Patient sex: M
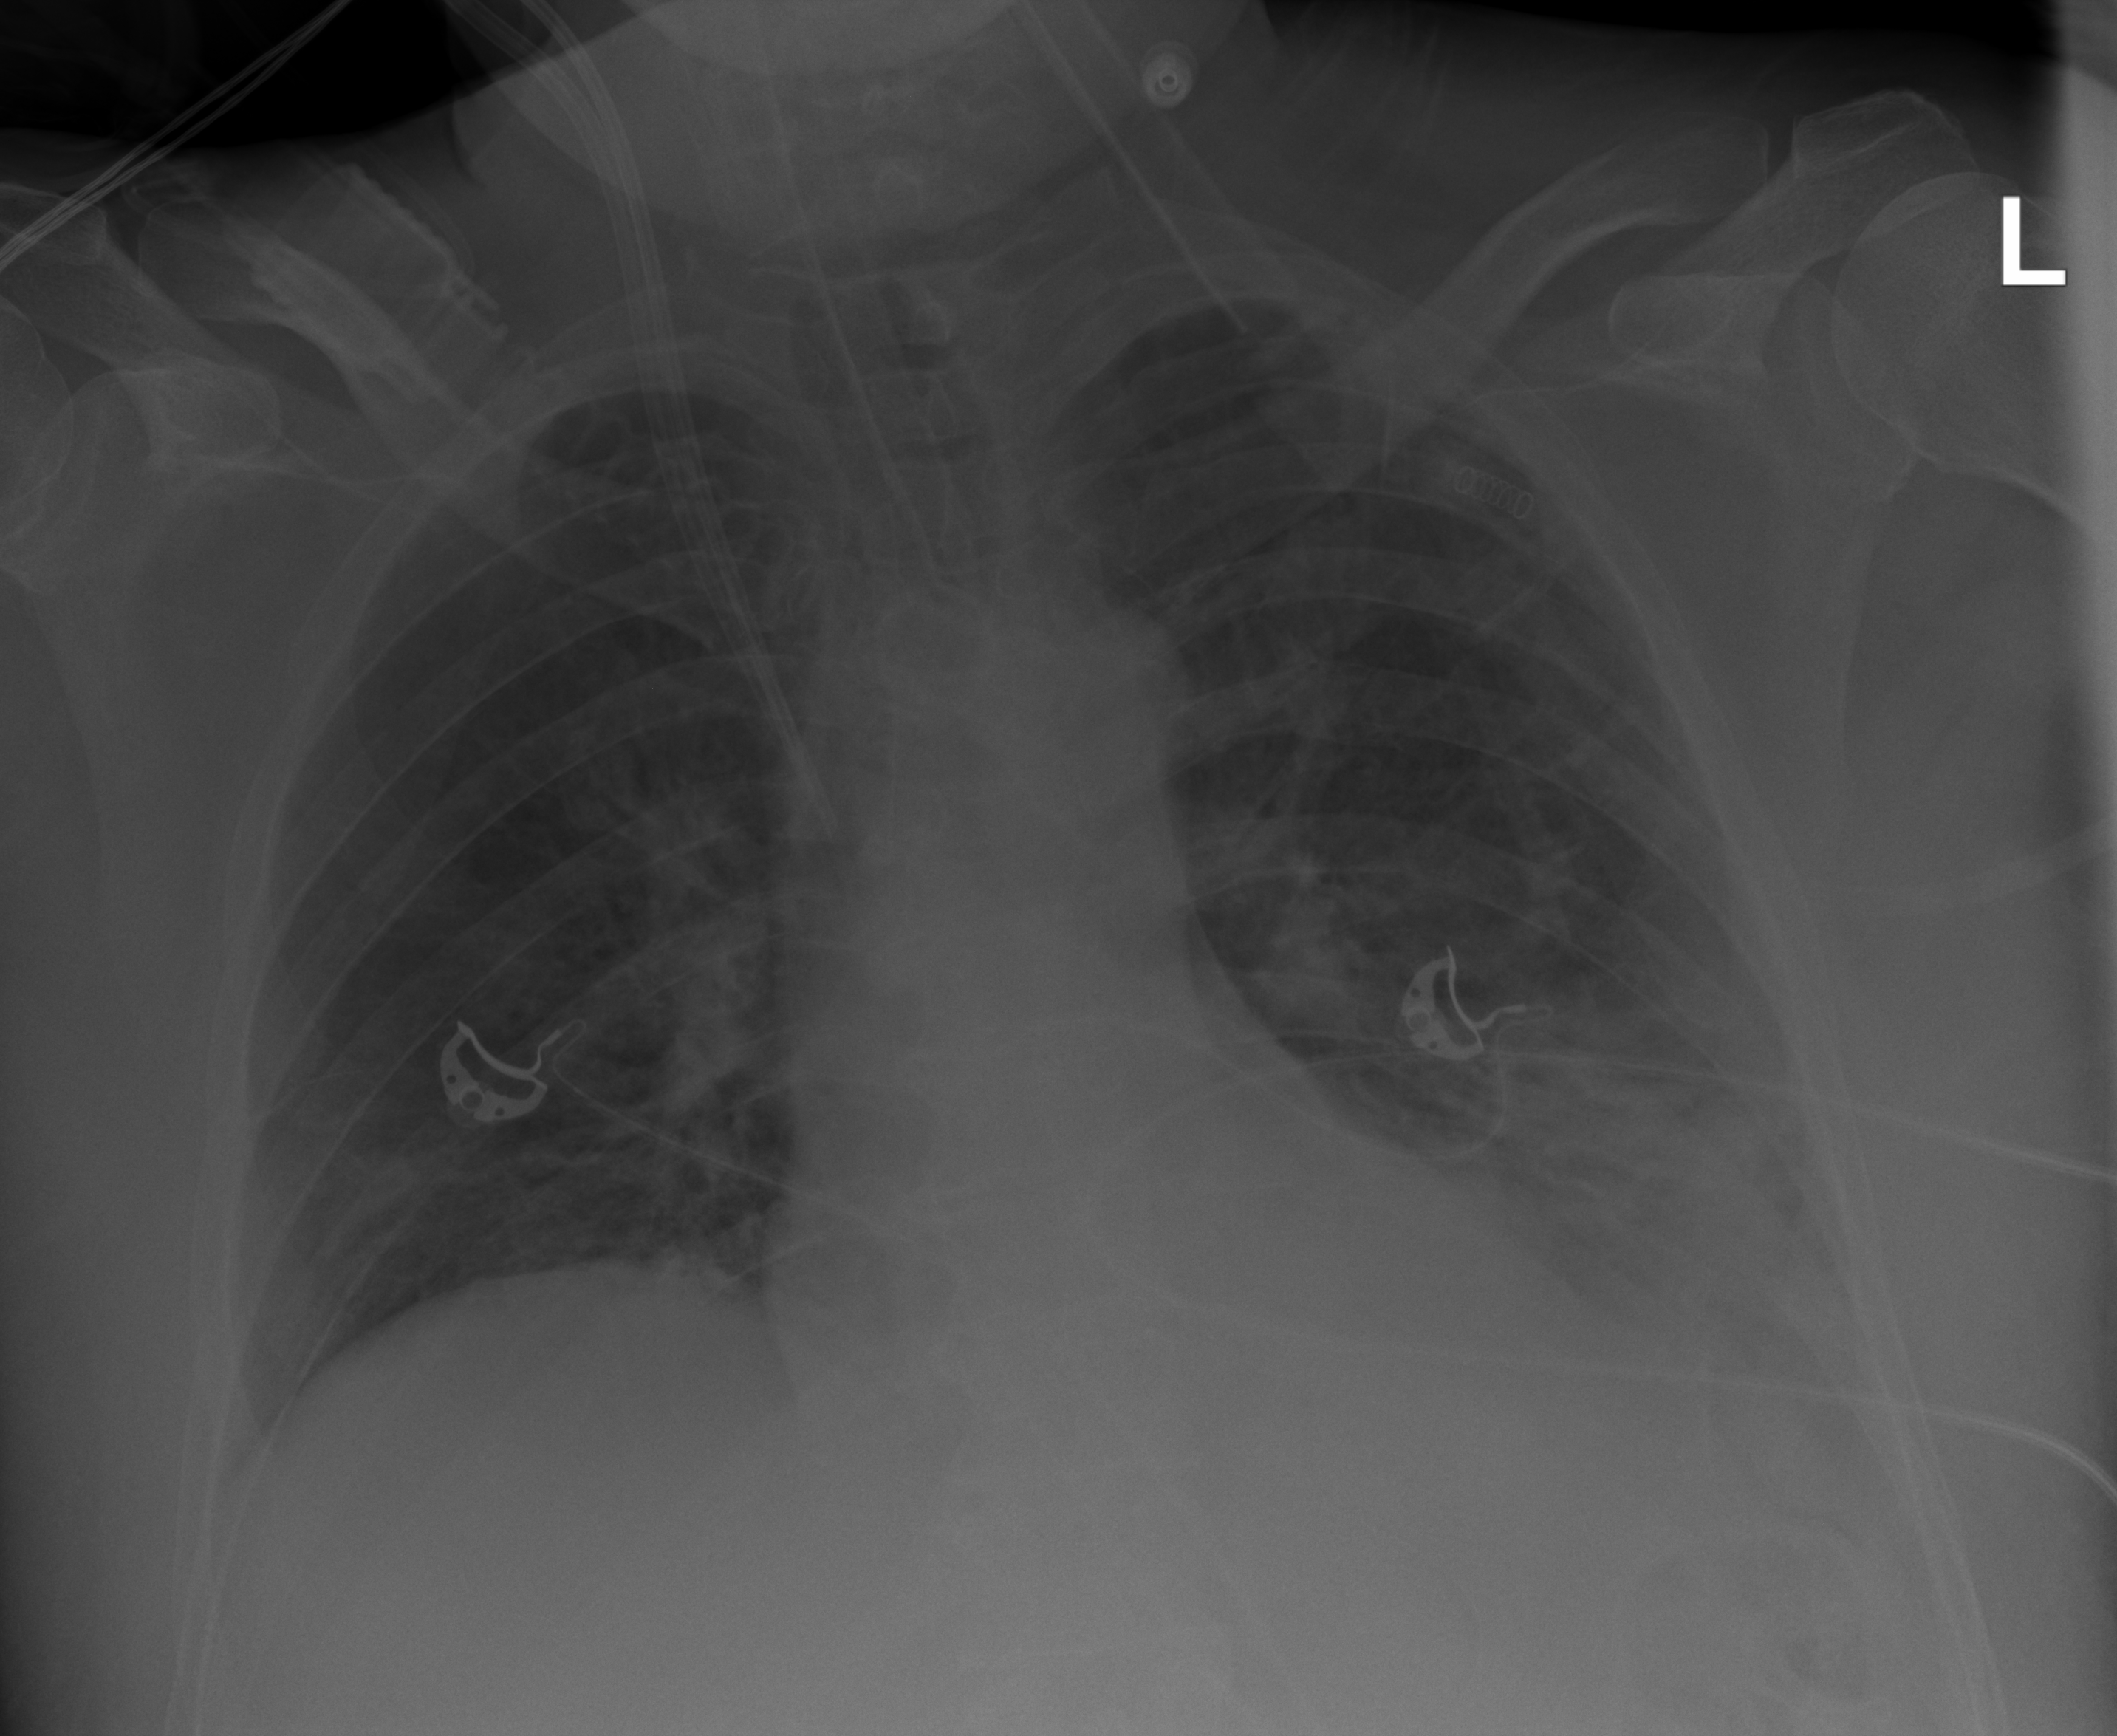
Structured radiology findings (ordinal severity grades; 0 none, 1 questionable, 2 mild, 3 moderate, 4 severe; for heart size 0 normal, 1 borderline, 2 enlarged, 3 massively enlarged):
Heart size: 0
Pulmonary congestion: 2
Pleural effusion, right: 1
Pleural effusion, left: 2
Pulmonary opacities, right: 2
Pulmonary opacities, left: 3
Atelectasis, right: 2
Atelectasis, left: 2